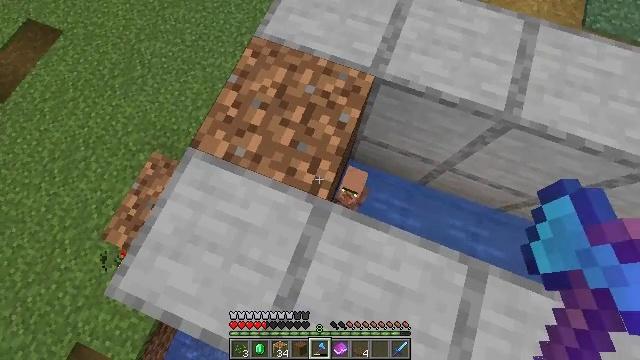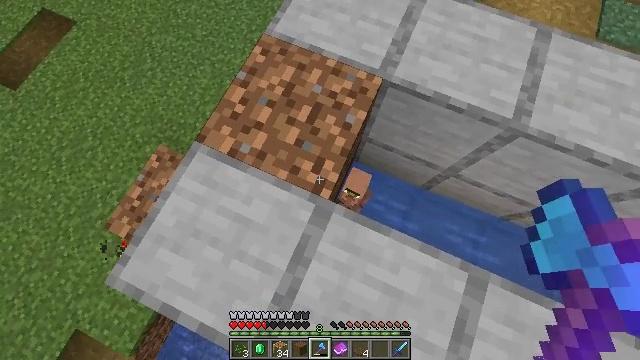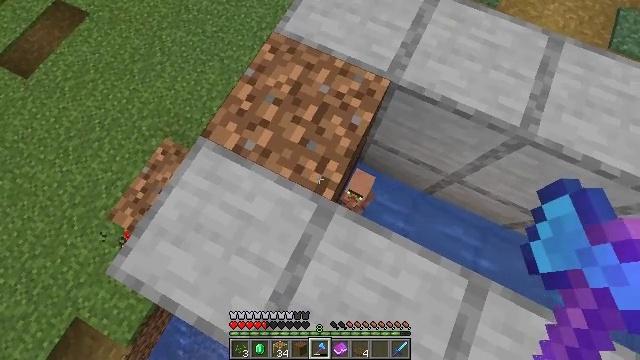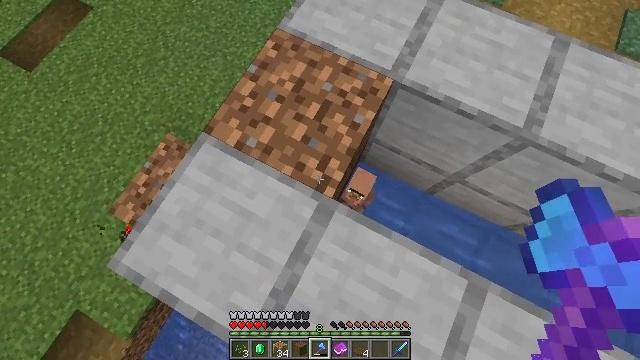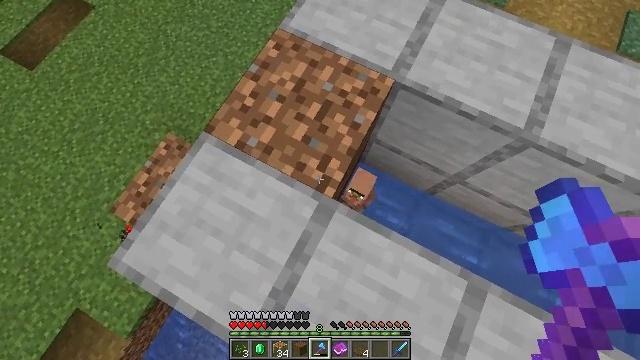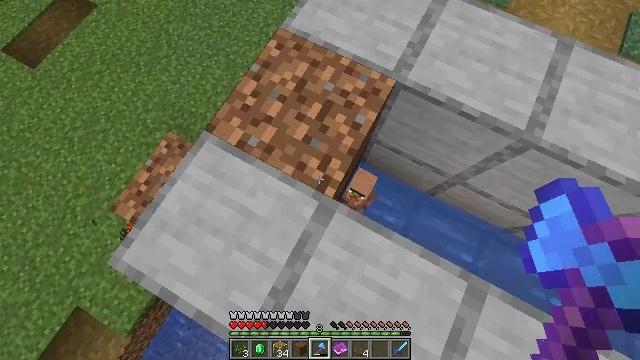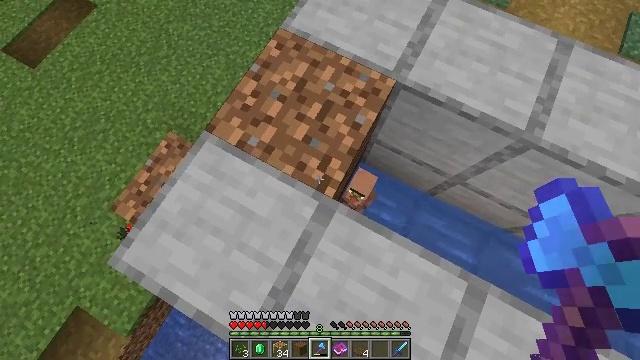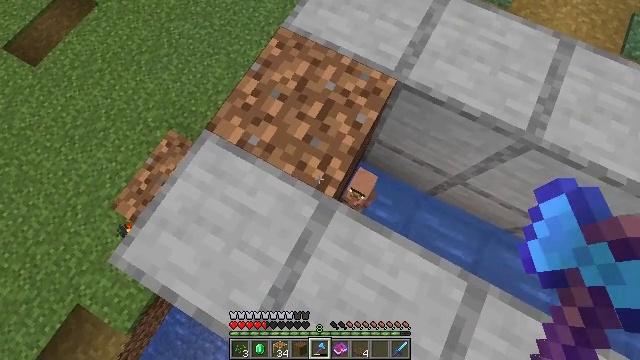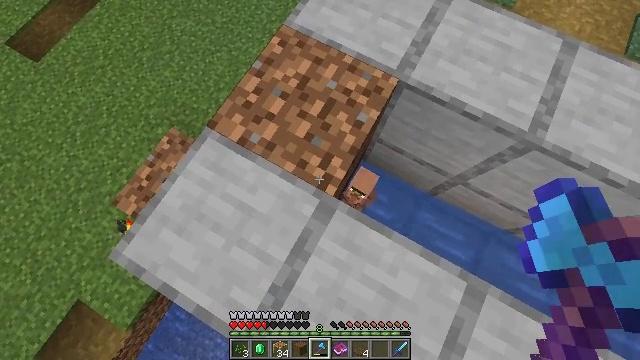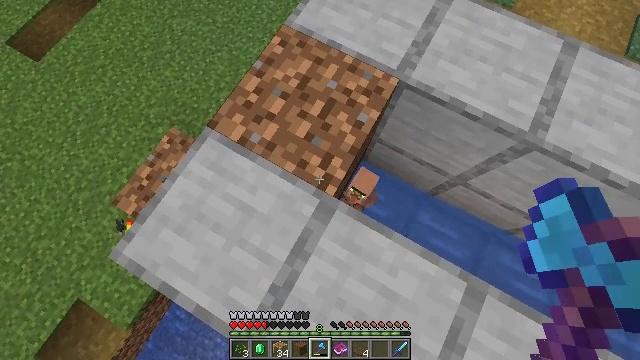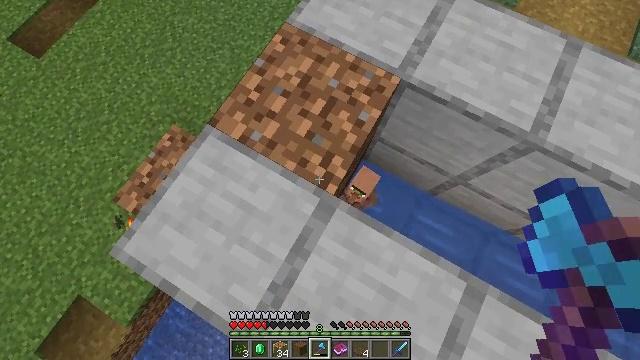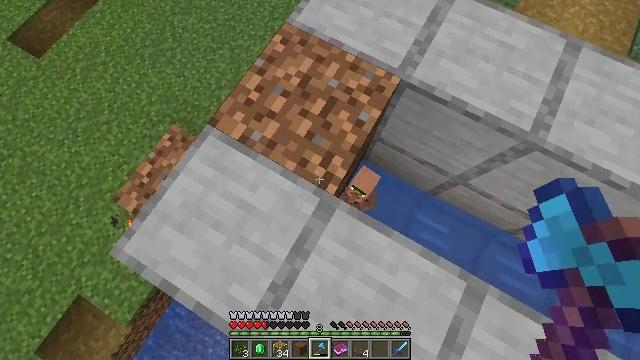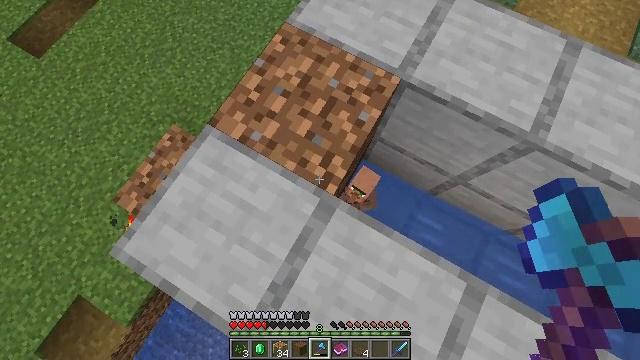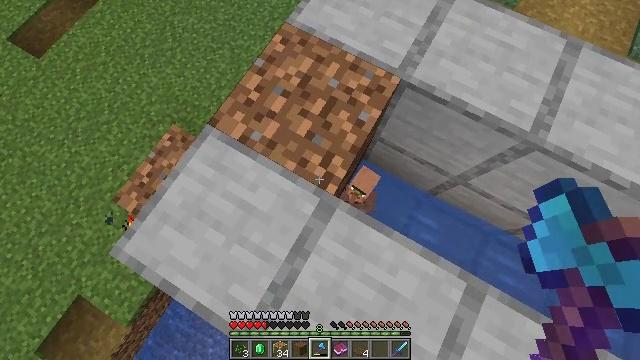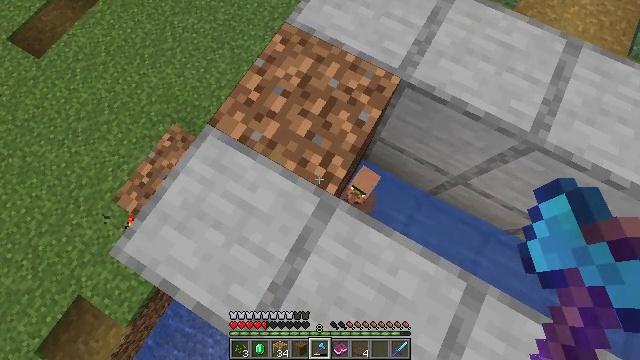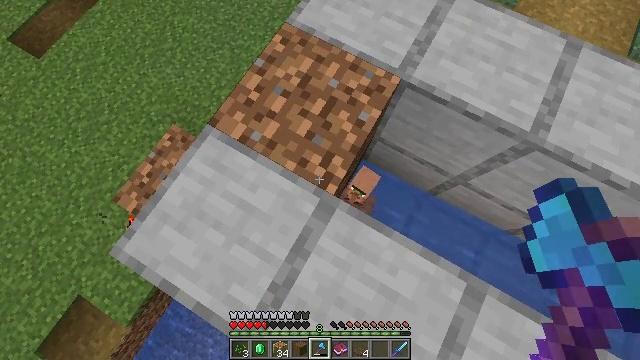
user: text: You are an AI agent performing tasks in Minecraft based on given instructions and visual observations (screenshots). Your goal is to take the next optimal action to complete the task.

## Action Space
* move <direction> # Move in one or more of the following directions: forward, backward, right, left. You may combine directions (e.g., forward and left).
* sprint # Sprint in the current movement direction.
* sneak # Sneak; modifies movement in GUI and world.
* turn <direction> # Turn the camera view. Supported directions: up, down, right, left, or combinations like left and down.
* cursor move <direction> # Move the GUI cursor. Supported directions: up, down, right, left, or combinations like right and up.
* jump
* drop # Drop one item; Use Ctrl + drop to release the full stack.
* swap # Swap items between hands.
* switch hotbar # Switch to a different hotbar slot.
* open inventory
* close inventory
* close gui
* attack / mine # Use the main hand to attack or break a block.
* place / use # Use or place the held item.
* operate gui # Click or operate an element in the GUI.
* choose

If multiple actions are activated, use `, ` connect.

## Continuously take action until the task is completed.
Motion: motion action
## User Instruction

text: Harvest stripped spruce log.
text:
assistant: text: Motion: turn left
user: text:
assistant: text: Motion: turn left
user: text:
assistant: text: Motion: turn left
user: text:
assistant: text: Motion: no_op
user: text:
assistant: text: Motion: no_op
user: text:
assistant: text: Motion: no_op
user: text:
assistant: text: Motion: no_op
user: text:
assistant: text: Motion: no_op
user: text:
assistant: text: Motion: no_op
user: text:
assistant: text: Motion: no_op
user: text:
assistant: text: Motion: no_op
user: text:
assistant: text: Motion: no_op
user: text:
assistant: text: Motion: no_op
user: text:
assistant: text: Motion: no_op
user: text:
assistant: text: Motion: no_op
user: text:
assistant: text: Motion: no_op
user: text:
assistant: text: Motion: no_op
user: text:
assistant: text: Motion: no_op
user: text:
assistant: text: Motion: no_op
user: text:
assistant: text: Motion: no_op
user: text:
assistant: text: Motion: no_op
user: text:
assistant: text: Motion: no_op
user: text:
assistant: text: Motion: no_op
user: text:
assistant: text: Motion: no_op
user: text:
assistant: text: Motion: no_op
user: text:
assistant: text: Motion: no_op
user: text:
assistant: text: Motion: no_op
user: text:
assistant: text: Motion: no_op
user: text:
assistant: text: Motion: no_op
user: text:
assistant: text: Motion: no_op